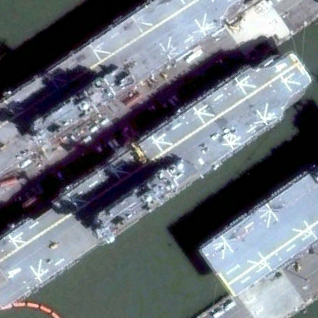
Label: assault